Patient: sex F, age 31
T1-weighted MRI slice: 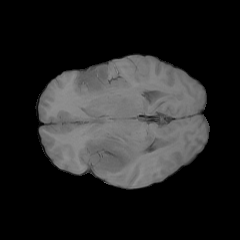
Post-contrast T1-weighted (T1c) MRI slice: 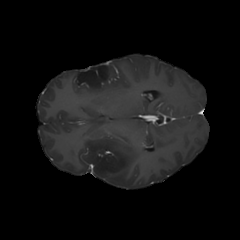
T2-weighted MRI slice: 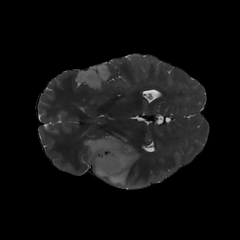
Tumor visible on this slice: yes
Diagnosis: Astrocytoma, IDH-mutant
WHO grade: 2